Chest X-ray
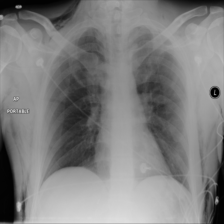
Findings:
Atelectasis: negative
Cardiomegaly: negative
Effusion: negative
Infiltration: negative
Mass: negative
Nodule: negative
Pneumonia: negative
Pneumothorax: negative
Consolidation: negative
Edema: negative
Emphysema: positive
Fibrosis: negative
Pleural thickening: negative
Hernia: negative